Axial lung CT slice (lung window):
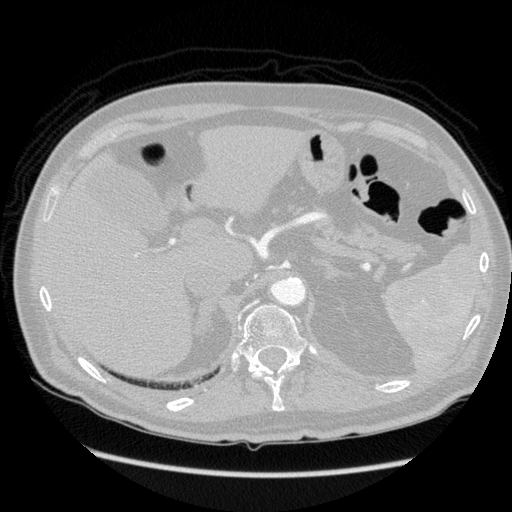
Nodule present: no